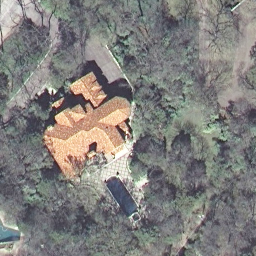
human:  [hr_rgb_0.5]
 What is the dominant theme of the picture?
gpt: sparse residential